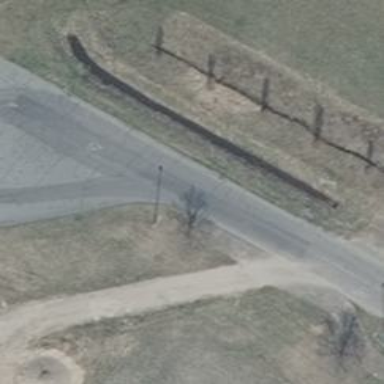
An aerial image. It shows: Paved unclassified road with sidewalk on the left side.